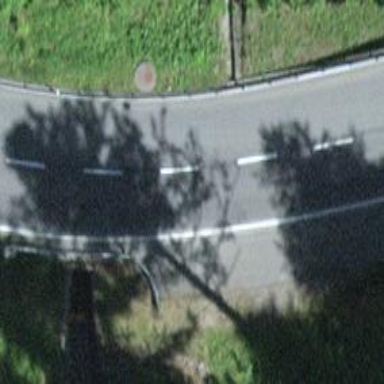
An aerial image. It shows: Asphalt road classified as primary highway.